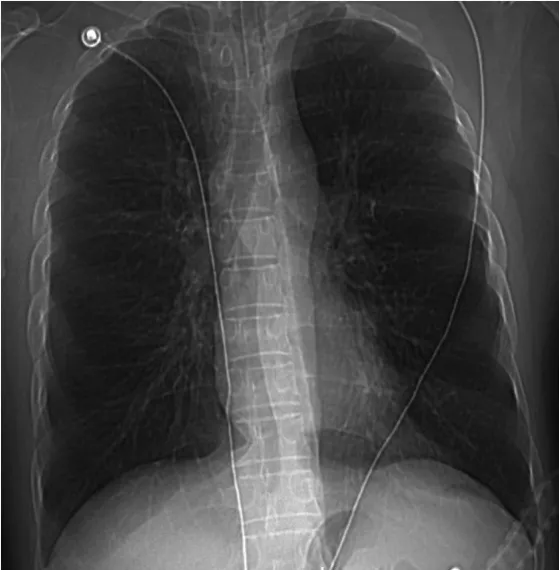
A chest radiograph shows no obvious abnormalities in both lungs.
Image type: radiology (x_ray)